Question: I am creating MVC music store application by reading the PDF, in that on page 22 there is a method shown to add view but when I right clicked on it I am getting the below screen:

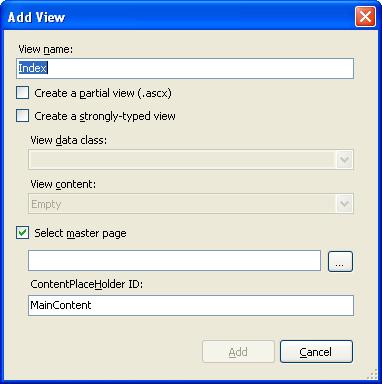
Answer: Razor doesn't work in ASP.NET MVC 2 that's why you are not provided with this choice. You could use Visual Studio 2010 with ASP.NET MVC 3 installed. Only in ASP.NET MVC 3 projects you are provided with this choice.